Question: I have a problem with relativelayout where its children could use layout_below and layout_weight to set its percentage height.
For example, we have a relative layout and inside of it we have three linear layouts with textviews. Now, I would like to set for three of them (linearlayouts) 25,50,25 % of height of total height of relative layout. How could I accomplish it?
I found a solution for <URL>, but it doesn't use layout_below.
How can I fix this?
I tried to add additional linearlayout inside of all linearlayouts, but then I am unable use layout_below.
Here is concept picture idea:

Here is my code:
'''
<RelativeLayout
android:layout_width="fill_parent"
android:layout_height="fill_parent"
android:layout_below="@+id/linlay_leftcol_notification_header" >
<LinearLayout
android:id="@+id/linlay_leftcol_clock_theday"
android:layout_width="fill_parent"
android:layout_height="wrap_content" >
<TextView
android:id="@+id/tv_theday"
android:layout_width="fill_parent"
android:layout_height="wrap_content"
android:gravity="center"
android:text="@string/theday"
android:textColor="#FFFFFF" />
</LinearLayout>
<LinearLayout
android:id="@+id/linlay_leftcol_clock_thetime"
android:layout_width="fill_parent"
android:layout_height="wrap_content"
android:layout_below="@+id/linlay_leftcol_clock_theday" >
<TextView
android:id="@+id/tv_thetime"
android:layout_width="fill_parent"
android:layout_height="wrap_content"
android:gravity="center"
android:text="@string/thetime"
android:textColor="#FFFFFF" />
</LinearLayout>
<LinearLayout
android:id="@+id/linlay_leftcol_clock_thenumber_themonth_theyear"
android:layout_width="fill_parent"
android:layout_height="wrap_content"
android:layout_below="@+id/linlay_leftcol_clock_thetime" >
<TextView
android:id="@+id/tv_thenumberofday_themonth_theyear"
android:layout_width="fill_parent"
android:layout_height="wrap_content"
android:gravity="center"
android:text="@string/thenumberofday_themonth_theyear"
android:textColor="#FFFFFF" />
</LinearLayout>
</RelativeLayout>
'''
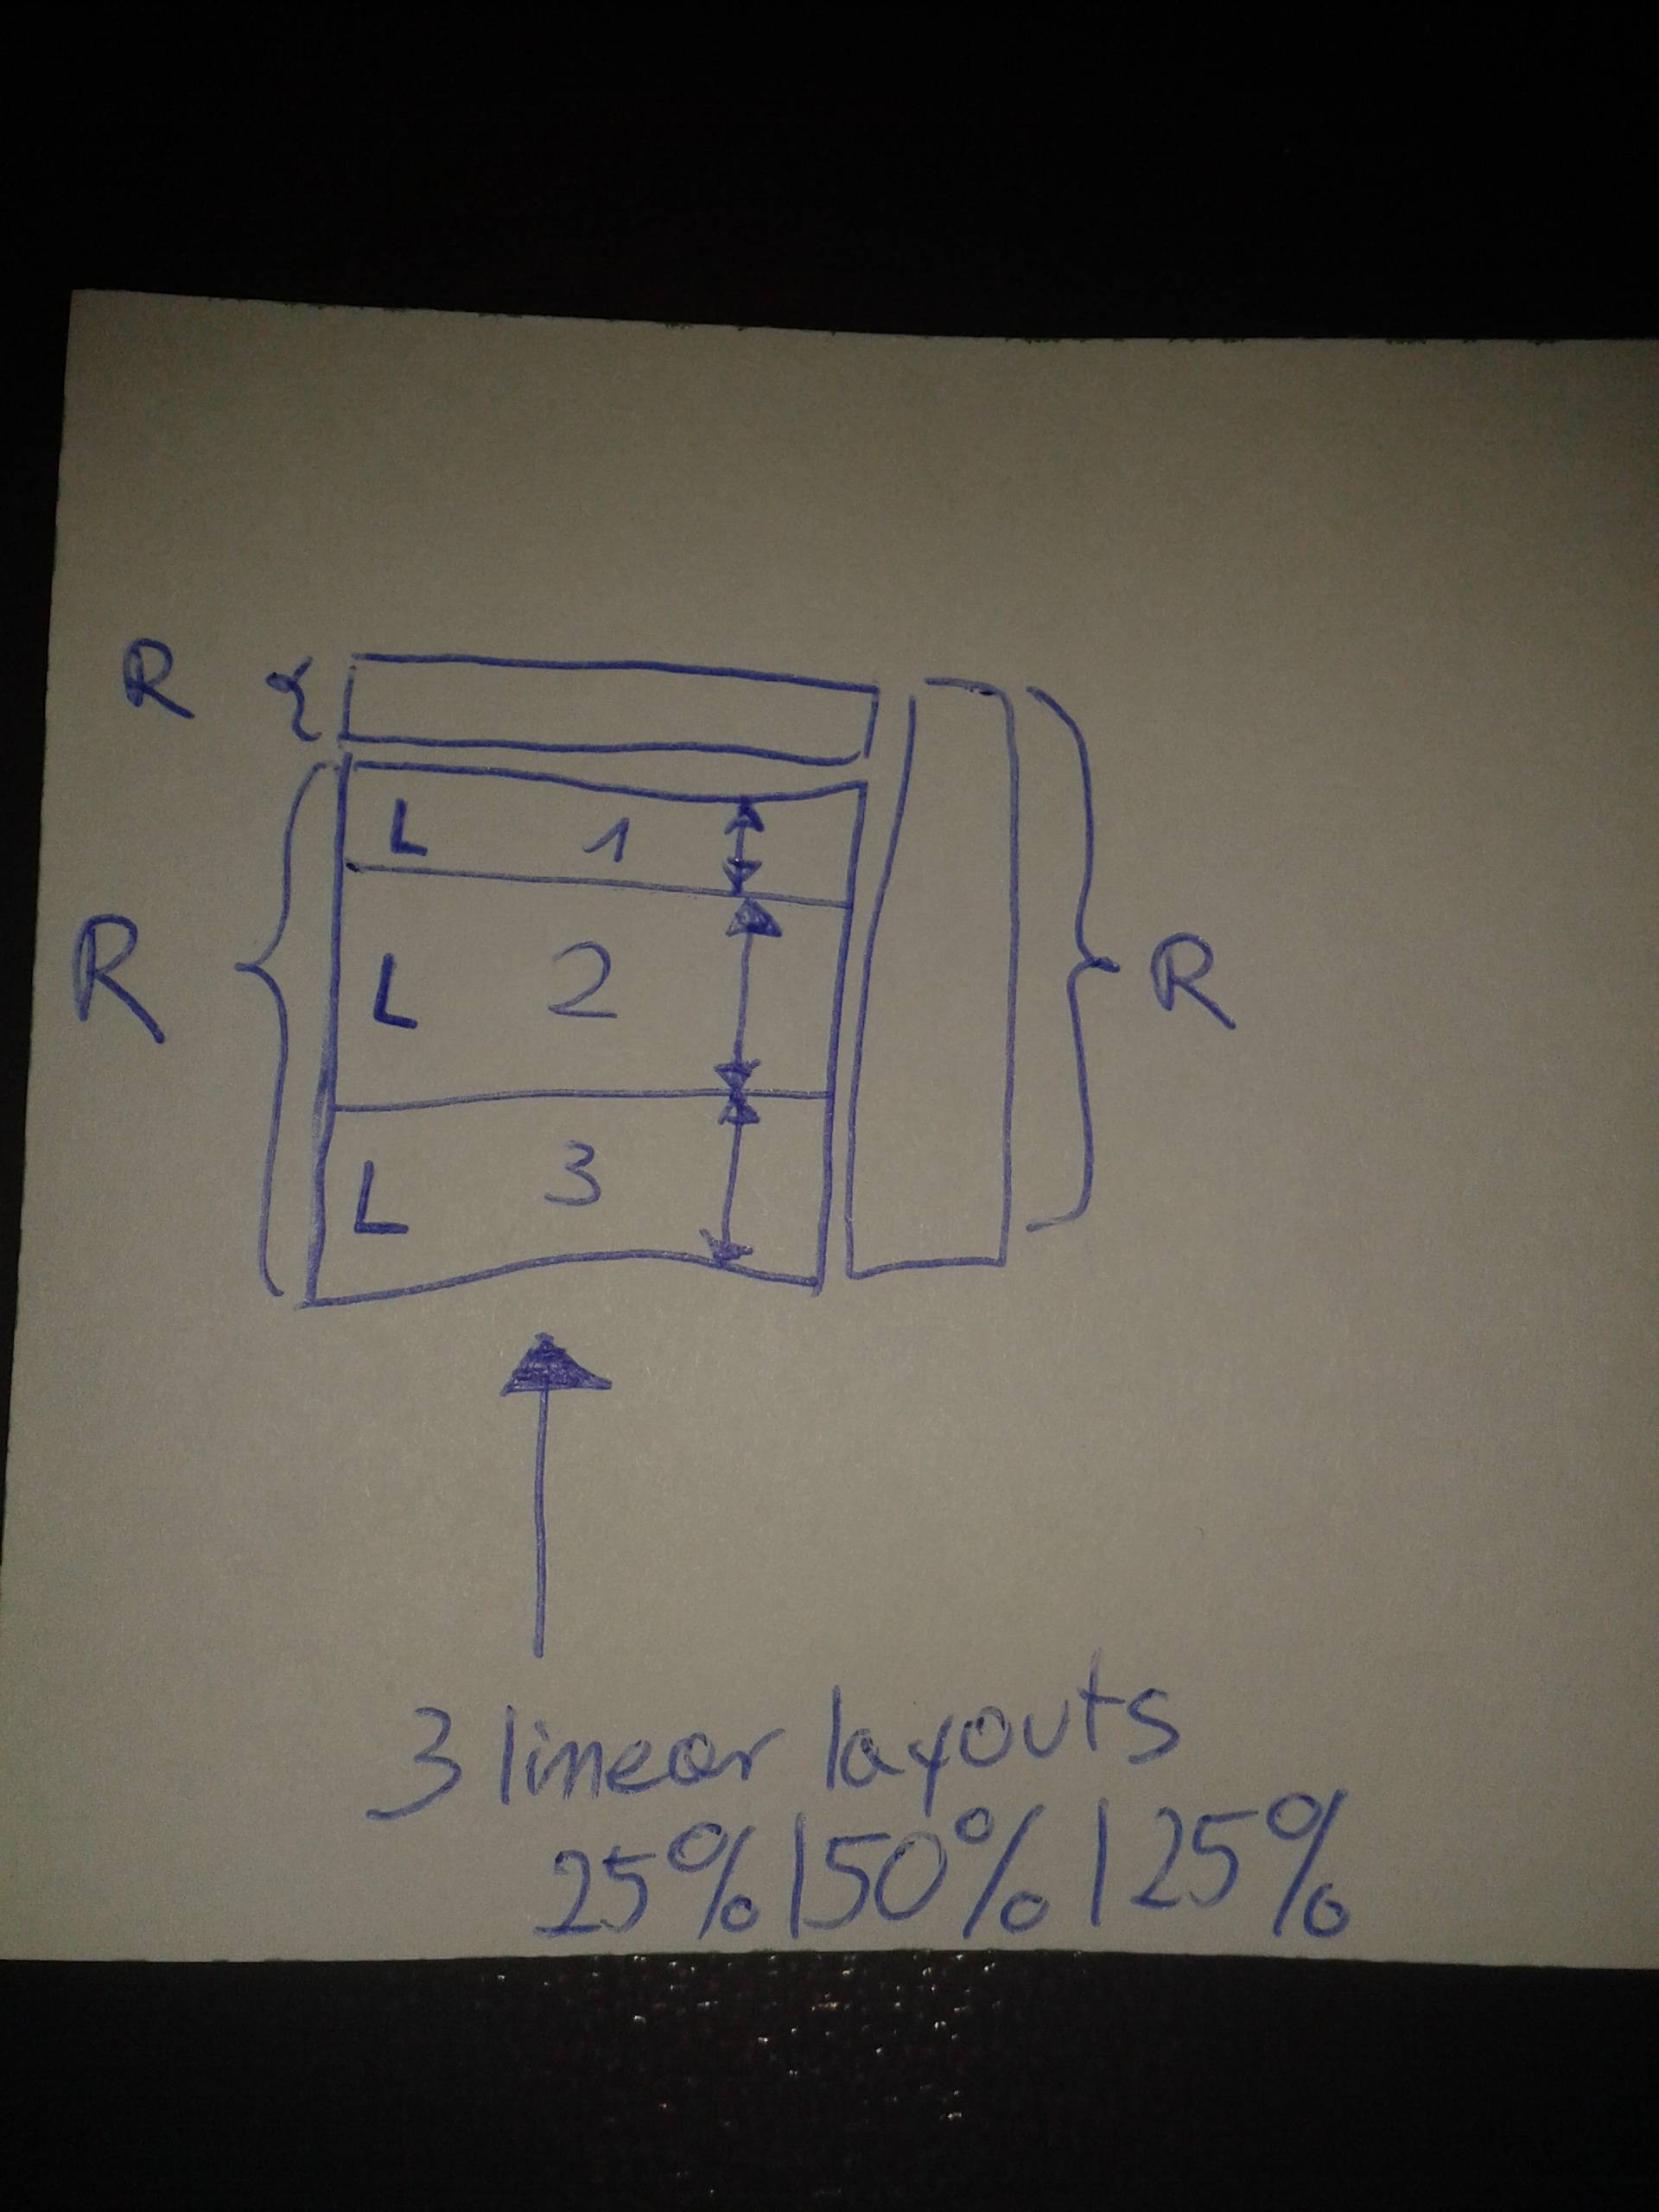
Answer: Try this...
'''
<?xml version="1.0" encoding="utf-8"?>
<LinearLayout xmlns:android="http://schemas.android.com/apk/res/android"
android:layout_width="fill_parent"
android:layout_height="match_parent"
android:background="#ff00ff"
android:orientation="vertical">
<RelativeLayout
android:layout_weight="1"
android:background="#ffff00"
android:layout_width="fill_parent"
android:layout_height="wrap_content">
<TextView
android:id="@+id/textView0"
android:layout_width="fill_parent"
android:layout_height="wrap_content"
android:gravity="center_horizontal"
android:text="Hello 1"
android:textColor="#000000"
android:textSize="15dp" />
</RelativeLayout>
<RelativeLayout
android:layout_weight="2"
android:background="#00ffff"
android:layout_width="fill_parent"
android:layout_height="wrap_content">
<TextView
android:id="@+id/textView1"
android:layout_width="fill_parent"
android:layout_height="wrap_content"
android:gravity="center_horizontal"
android:text="Hello 2"
android:textColor="#000000"
android:textSize="15dp" />
</RelativeLayout>
<RelativeLayout
android:layout_weight="1"
android:background="#ffff00"
android:layout_width="fill_parent"
android:layout_height="wrap_content">
<TextView
android:id="@+id/textView2"
android:layout_width="fill_parent"
android:layout_height="wrap_content"
android:gravity="center_horizontal"
android:text="Hello 3"
android:textColor="#000000"
android:textSize="15dp" />
</RelativeLayout>
</LinearLayout>
'''